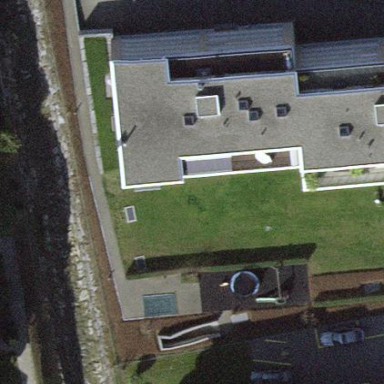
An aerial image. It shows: View of apartment building.